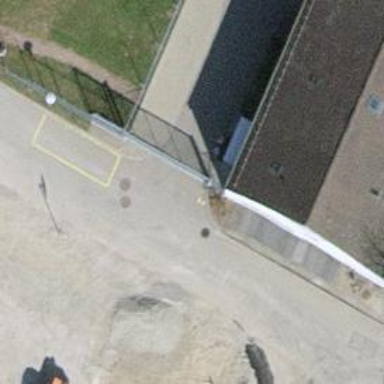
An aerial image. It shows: Fence.